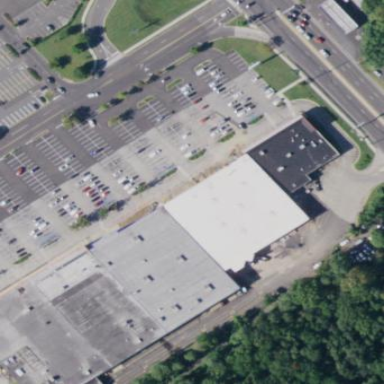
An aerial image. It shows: Retail building.